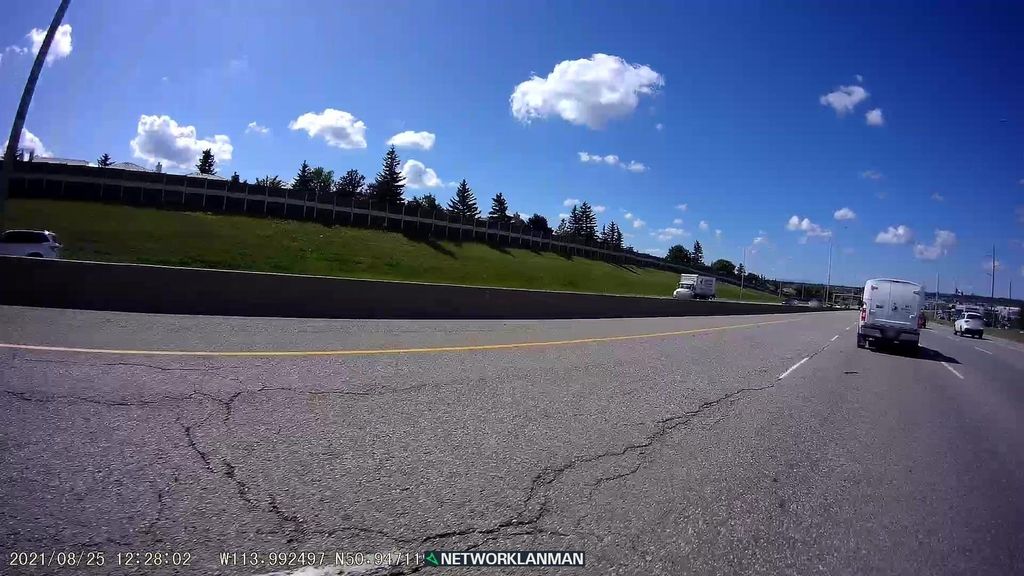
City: calgary